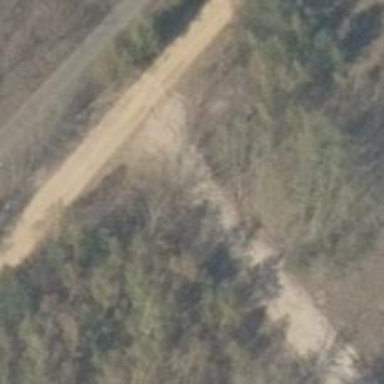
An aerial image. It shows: Gravel track with grade3 tracktype.